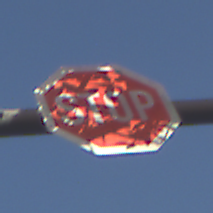
Verkehrszeichen: Stop
Umgebung: Outdoor, Urban
Tageszeit: SunriseSunset
Wetter: Clear
Licht: Natural
Jahreszeit: NotSpecified
Kontrast: MediumContrast